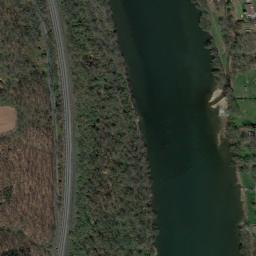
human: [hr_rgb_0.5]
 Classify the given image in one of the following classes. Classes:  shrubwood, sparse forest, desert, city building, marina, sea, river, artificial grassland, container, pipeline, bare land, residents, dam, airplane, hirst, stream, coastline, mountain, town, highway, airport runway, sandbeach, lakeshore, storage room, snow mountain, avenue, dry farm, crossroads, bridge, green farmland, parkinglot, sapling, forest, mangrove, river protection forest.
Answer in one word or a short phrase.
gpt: river